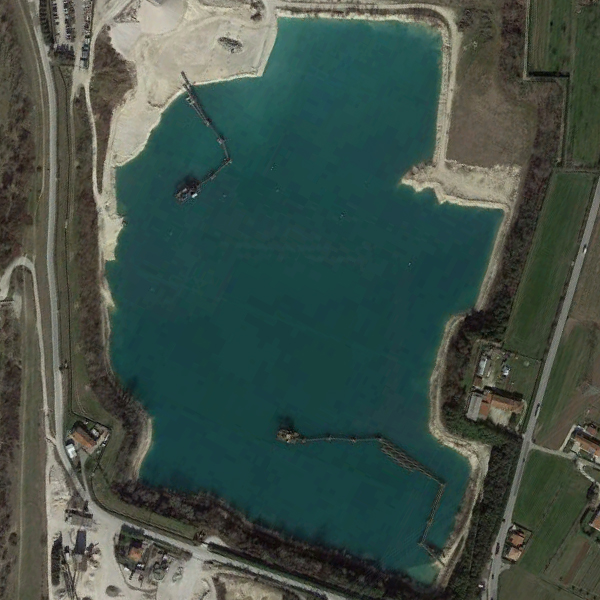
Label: Pond